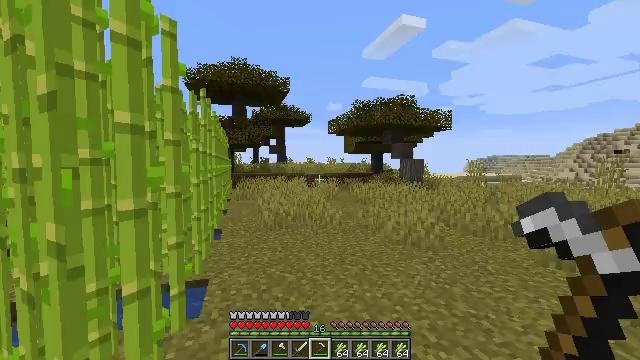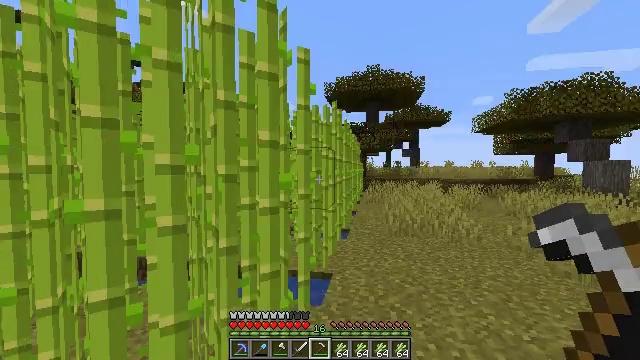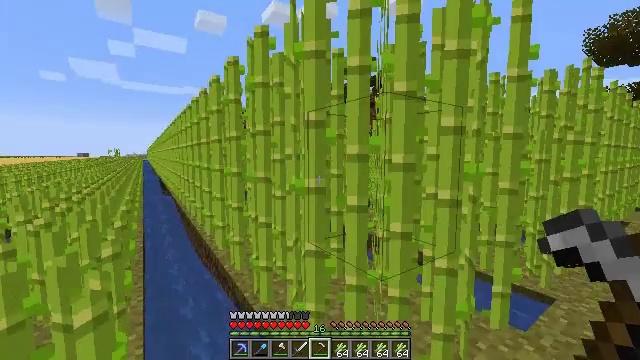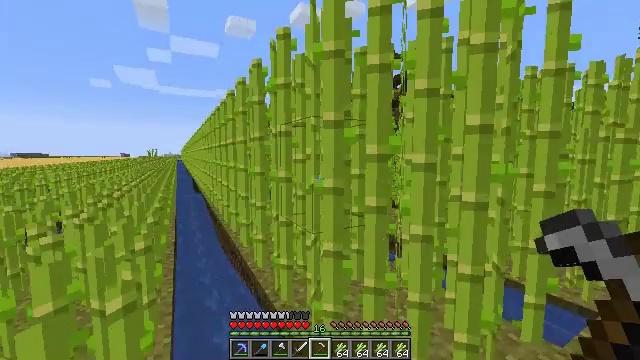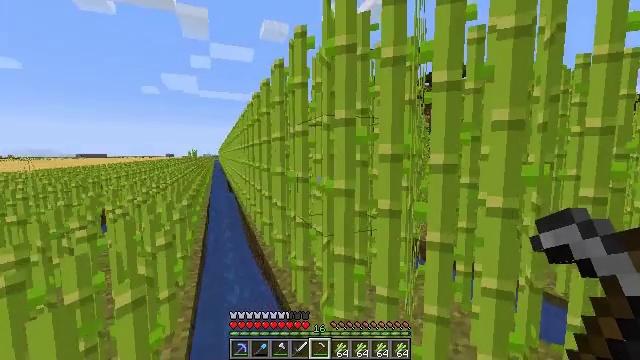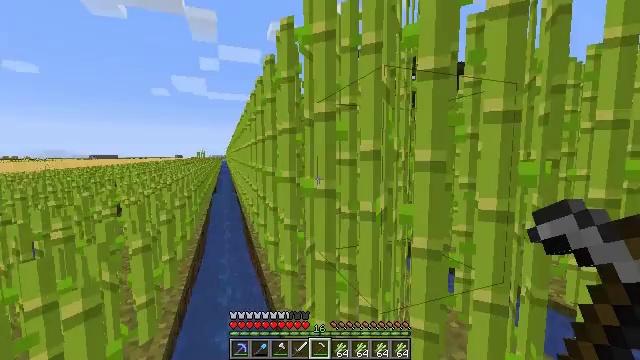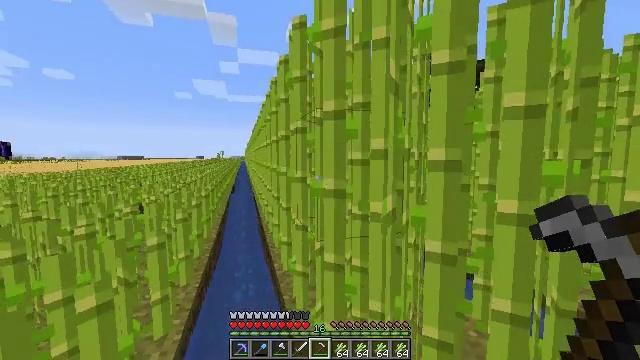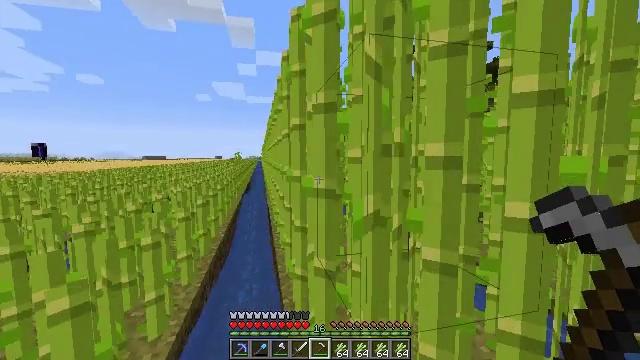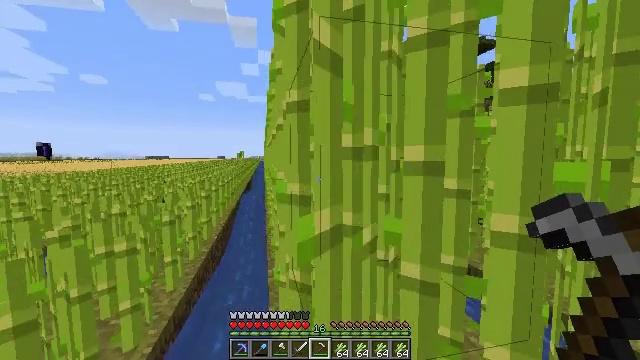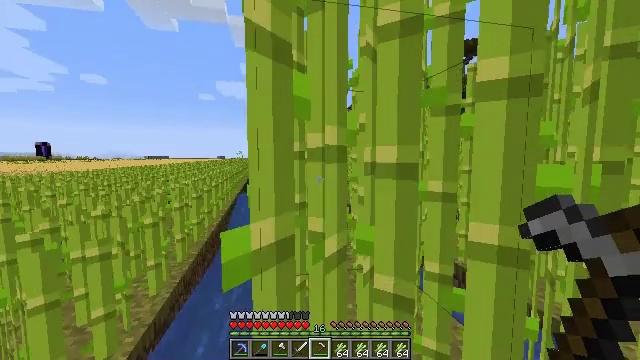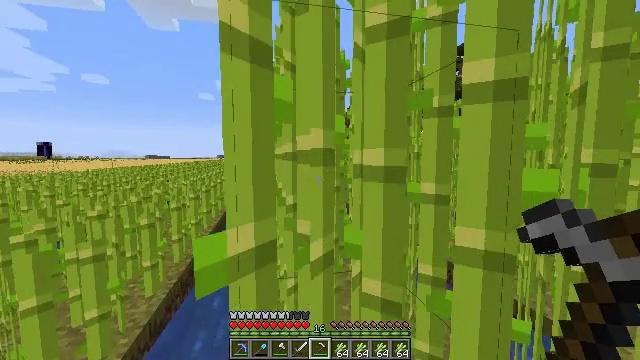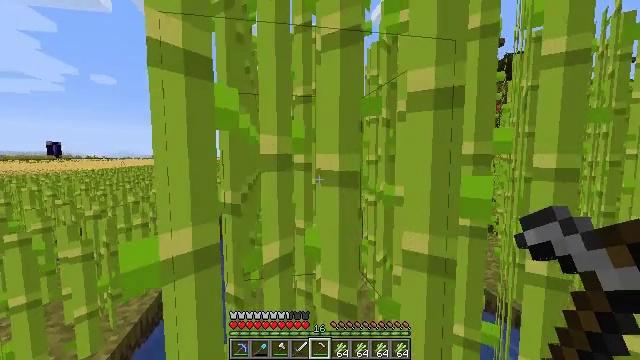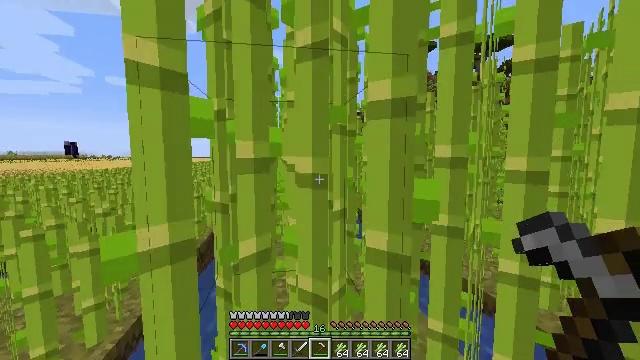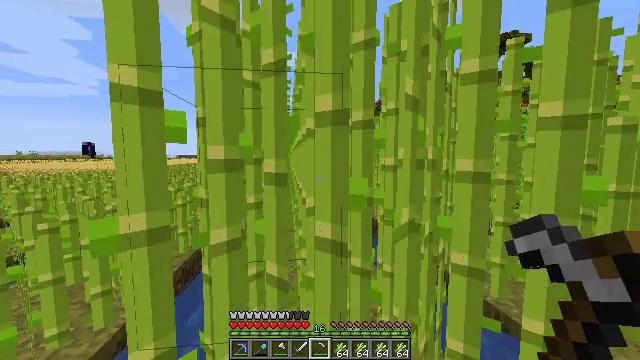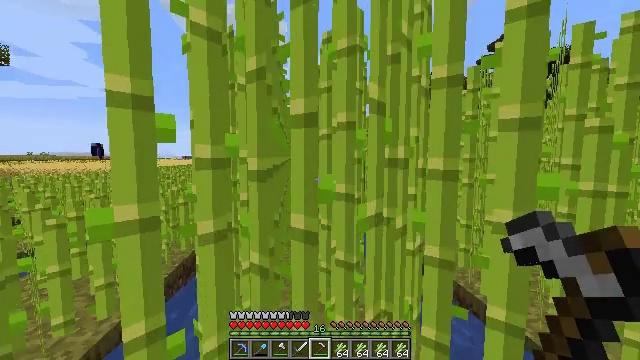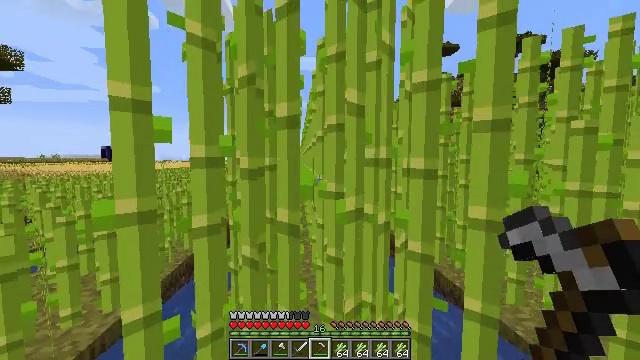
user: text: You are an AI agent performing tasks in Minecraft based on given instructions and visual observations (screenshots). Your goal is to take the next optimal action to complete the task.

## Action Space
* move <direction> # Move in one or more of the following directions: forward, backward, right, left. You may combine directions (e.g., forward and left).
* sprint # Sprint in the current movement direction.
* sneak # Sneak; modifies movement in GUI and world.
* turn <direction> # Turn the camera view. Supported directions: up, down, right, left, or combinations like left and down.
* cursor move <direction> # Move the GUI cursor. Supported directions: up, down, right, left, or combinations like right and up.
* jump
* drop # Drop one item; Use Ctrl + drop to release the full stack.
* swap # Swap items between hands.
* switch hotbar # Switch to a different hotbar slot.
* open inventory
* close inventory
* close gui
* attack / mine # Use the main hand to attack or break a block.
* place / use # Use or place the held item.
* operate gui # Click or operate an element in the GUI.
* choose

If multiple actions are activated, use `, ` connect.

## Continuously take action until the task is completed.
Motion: motion action
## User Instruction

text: Mine the sugar cane near rivers.
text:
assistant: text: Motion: move right
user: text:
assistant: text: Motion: move forward and move right, turn left and down
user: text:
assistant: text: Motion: move forward and move right, turn left
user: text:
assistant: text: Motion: move forward and move right, turn left
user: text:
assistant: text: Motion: move forward and move right, turn left
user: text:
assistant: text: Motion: move forward and move right, turn left
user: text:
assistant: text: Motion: move forward and move right, turn left
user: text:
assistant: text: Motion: no_op
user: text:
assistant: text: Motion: no_op
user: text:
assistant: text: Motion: move right
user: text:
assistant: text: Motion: move back and move right, turn left
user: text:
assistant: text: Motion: move back and move right, turn left
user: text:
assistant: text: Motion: move back and move right, turn left
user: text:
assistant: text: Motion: move back and move right, turn left
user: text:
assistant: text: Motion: move back and move right, turn left
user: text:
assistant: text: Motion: move back and move right, turn left and up
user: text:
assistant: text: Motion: move back and move right, turn left and up
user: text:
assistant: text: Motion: turn left, attack / mine
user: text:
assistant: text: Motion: attack / mine
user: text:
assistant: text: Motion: attack / mine
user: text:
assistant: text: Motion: turn right, attack / mine
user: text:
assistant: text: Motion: turn right, attack / mine
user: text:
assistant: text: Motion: turn right, attack / mine
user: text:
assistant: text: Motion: turn left, attack / mine
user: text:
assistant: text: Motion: turn left, attack / mine
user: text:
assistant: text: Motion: turn left, attack / mine
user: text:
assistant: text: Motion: move forward, turn left, attack / mine
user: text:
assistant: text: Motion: move forward, attack / mine
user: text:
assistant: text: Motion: move forward, attack / mine
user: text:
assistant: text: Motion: move forward, turn right, attack / mine